Field crop: maize
Growth stage: 2
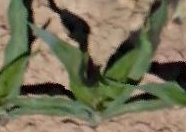
Species: maize